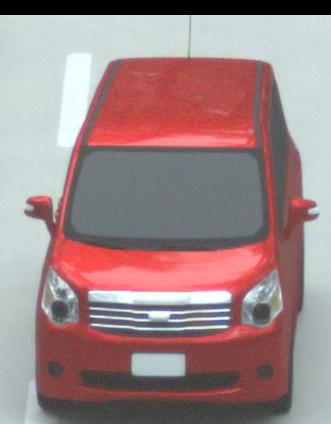
Make: Toyota
Model: Noah
Detailed model: Voxy R70G
Model produced from: 2007
Model produced until: 2013
Doors: 5
Color: red
Road condition: dry road
Daytime: sunrise or sunset
Contrast: medium contrast